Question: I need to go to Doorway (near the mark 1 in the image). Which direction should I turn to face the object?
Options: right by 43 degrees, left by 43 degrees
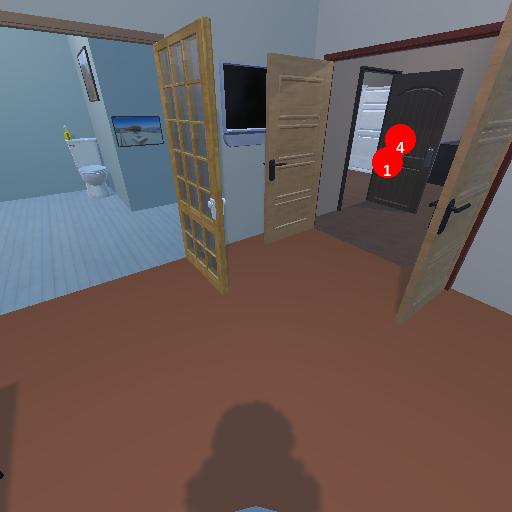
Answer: right by 43 degrees